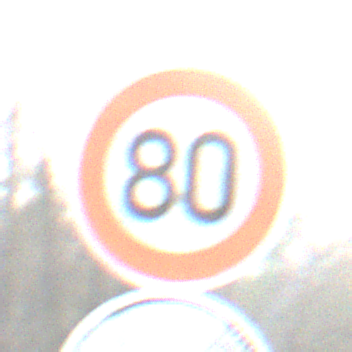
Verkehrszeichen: Geschwindigkeit80
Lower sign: EndeUeberholverbot
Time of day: MorningAfternoon
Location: Outdoor (Nature)
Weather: PartlyCloudy
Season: NotSpecified
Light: Natural